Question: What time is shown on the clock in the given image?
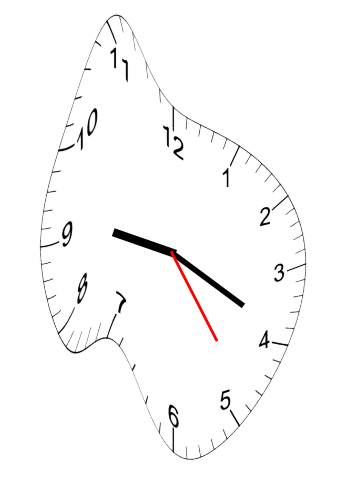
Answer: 09:19:24